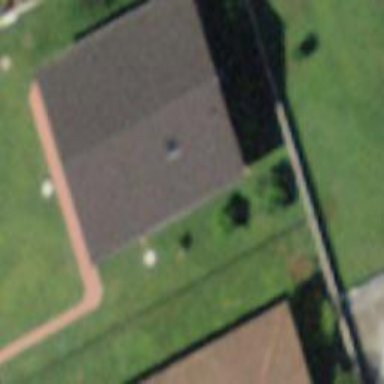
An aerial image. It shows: Simple house.